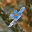
Label: 4